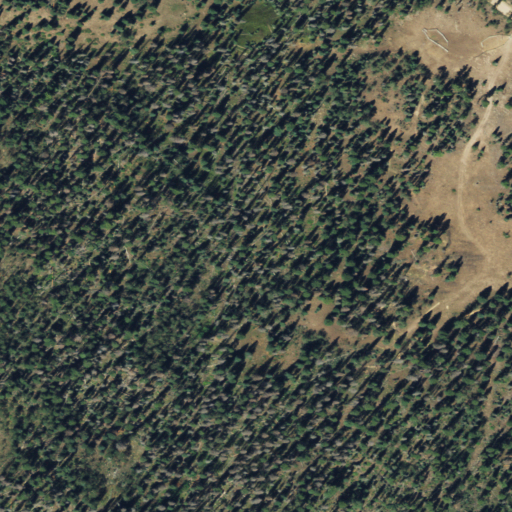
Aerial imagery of plain(s) in Colorado named Beaver Meadows containing evergreen forest, mixed forest, shrub, deciduous forest, and grassland